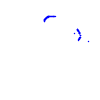
Particle: proton